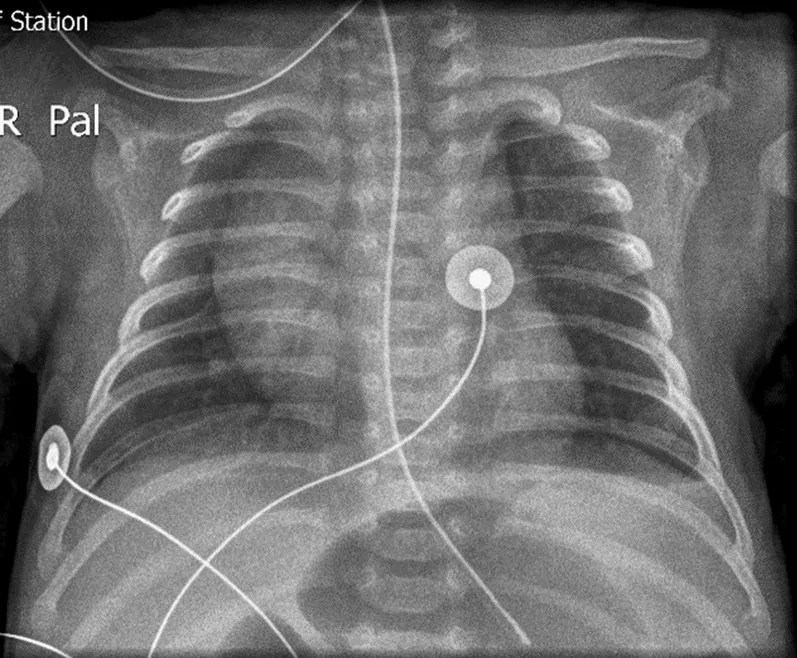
Chest X-ray at 1-year of age with no signs of diaphragmatic hernia.
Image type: radiology (x_ray)